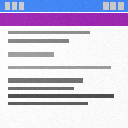
Screen state: on